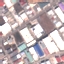
Label: Industrial